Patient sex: F
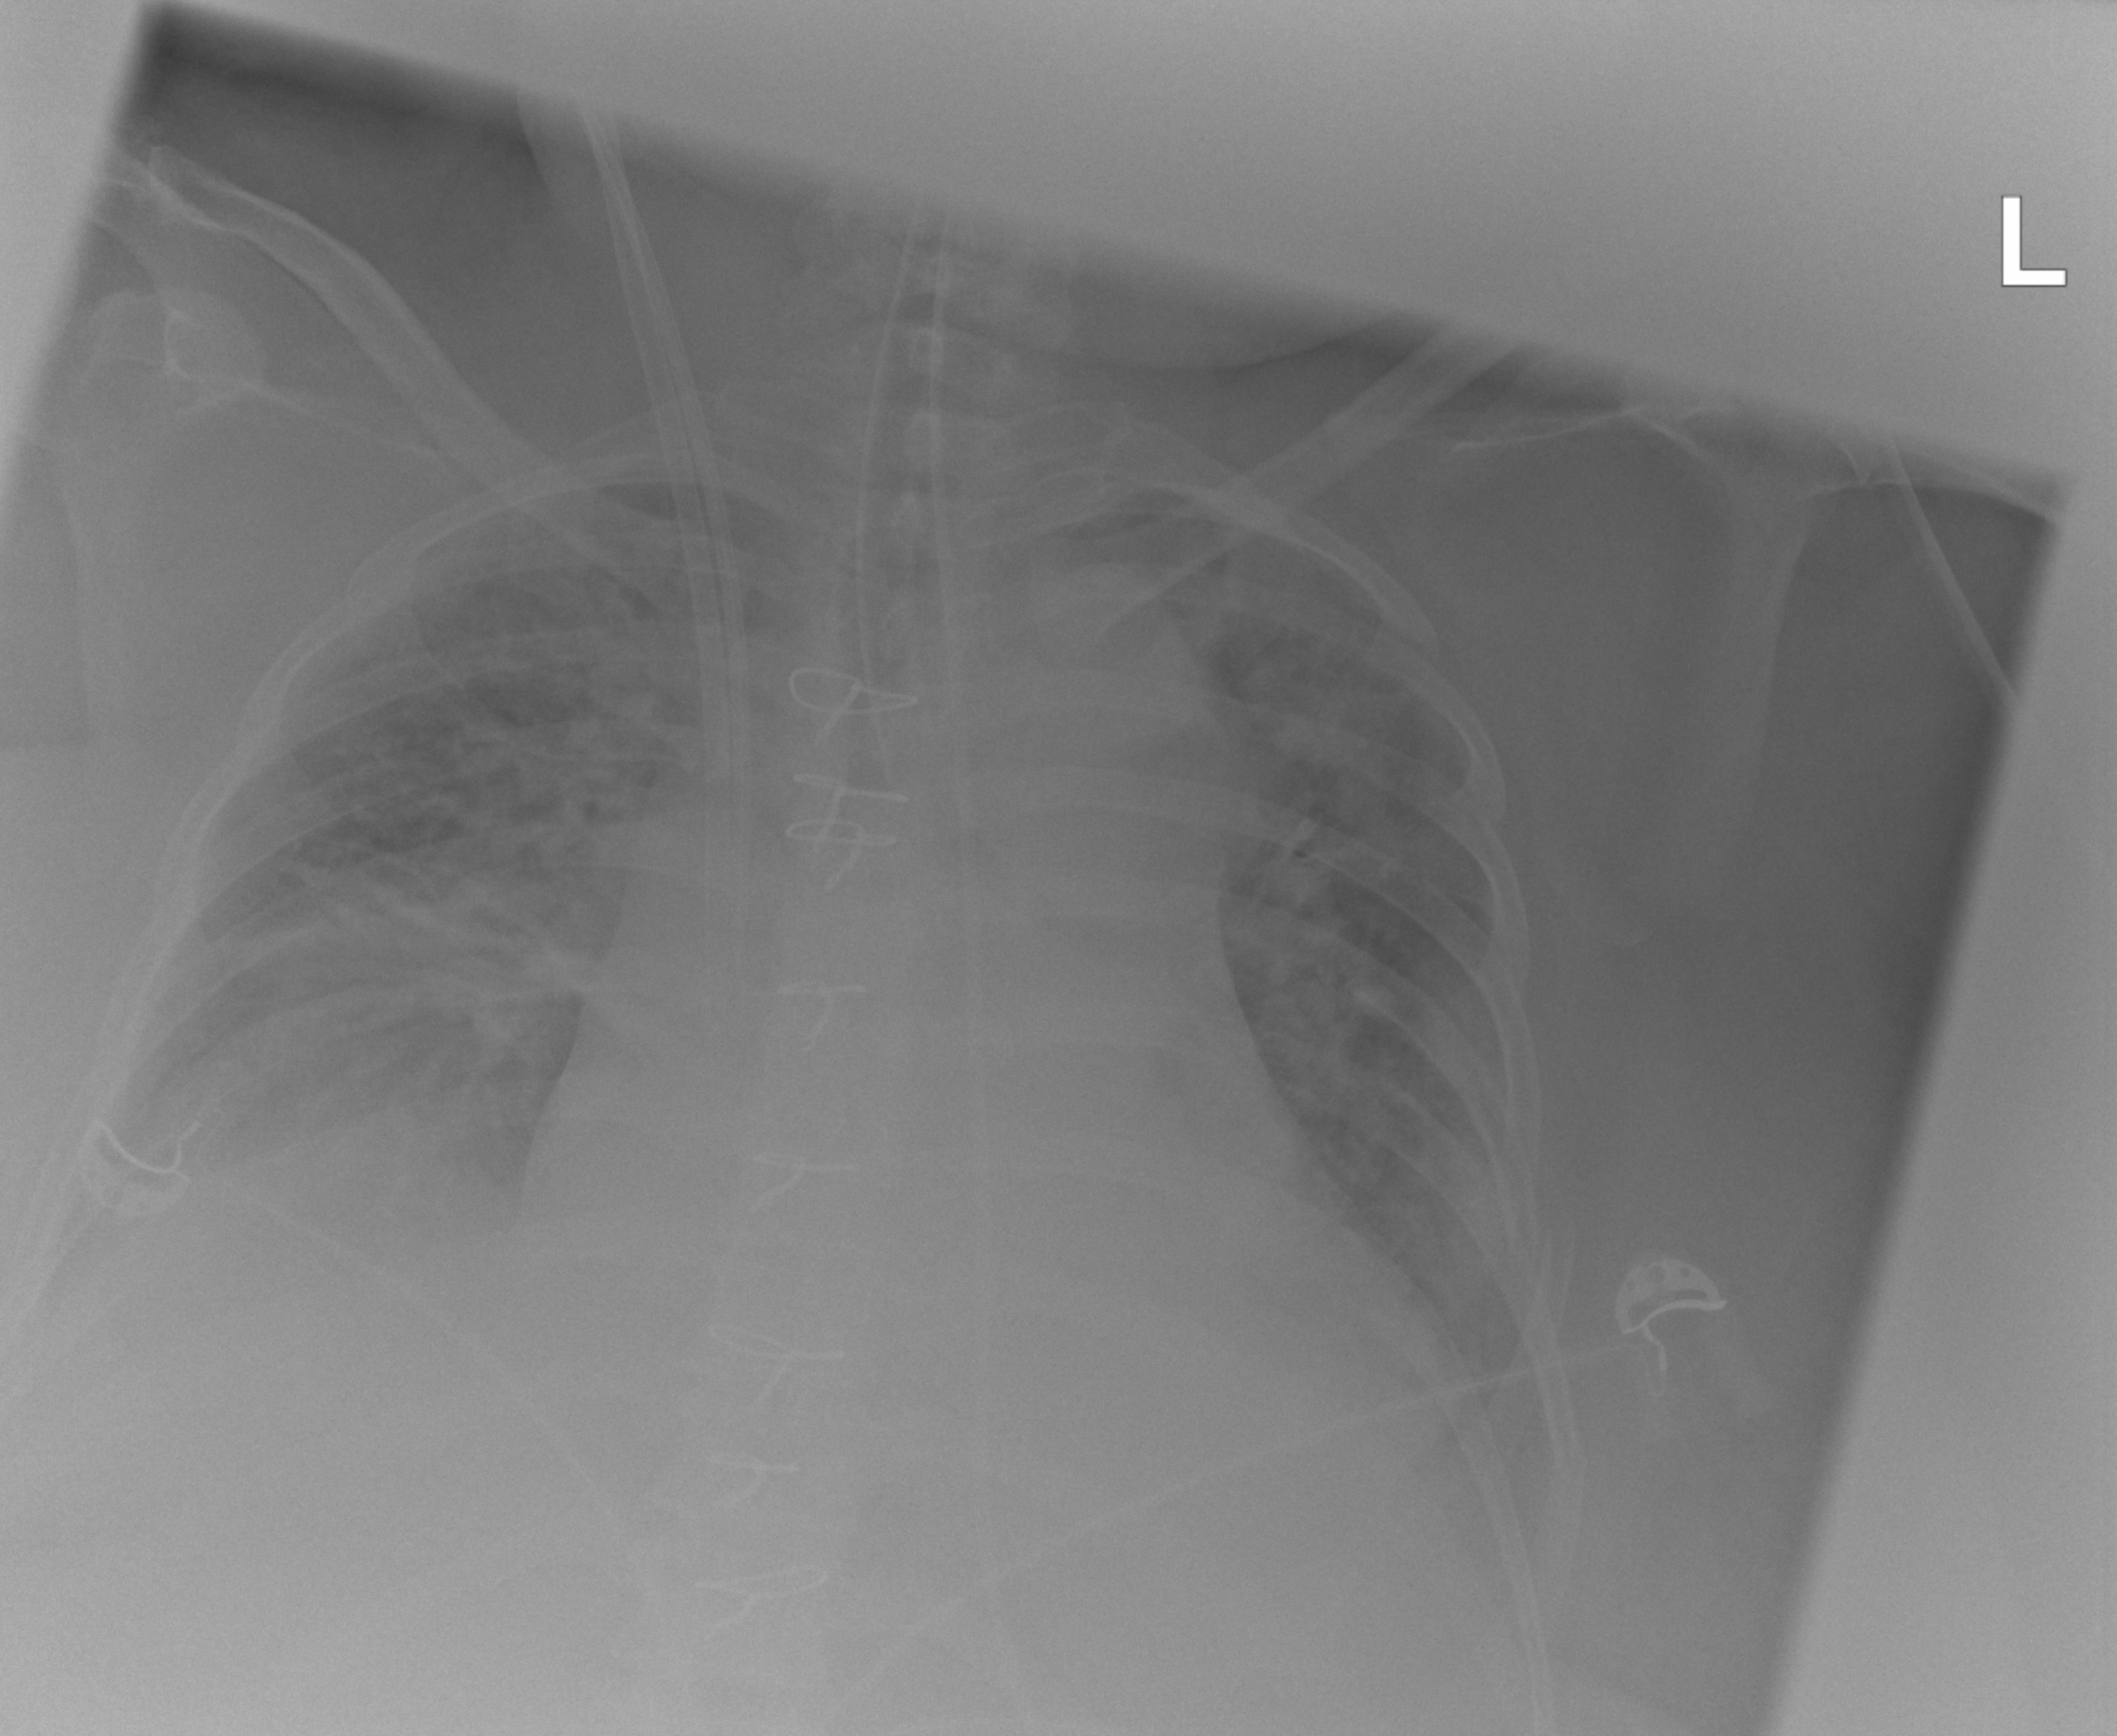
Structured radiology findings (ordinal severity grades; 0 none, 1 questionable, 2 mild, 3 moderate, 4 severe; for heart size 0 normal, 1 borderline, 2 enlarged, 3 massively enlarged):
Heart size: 2
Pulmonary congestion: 0
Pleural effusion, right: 0
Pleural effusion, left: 0
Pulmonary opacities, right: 2
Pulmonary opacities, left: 0
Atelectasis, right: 3
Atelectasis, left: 2